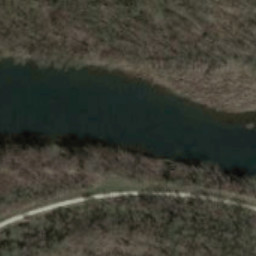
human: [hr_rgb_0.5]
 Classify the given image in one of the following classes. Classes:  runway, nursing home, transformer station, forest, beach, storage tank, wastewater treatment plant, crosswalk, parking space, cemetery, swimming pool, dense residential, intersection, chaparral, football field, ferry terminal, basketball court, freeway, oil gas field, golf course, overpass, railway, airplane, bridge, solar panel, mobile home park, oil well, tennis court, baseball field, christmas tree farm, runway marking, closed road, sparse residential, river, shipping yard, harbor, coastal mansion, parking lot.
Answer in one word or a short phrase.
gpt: river